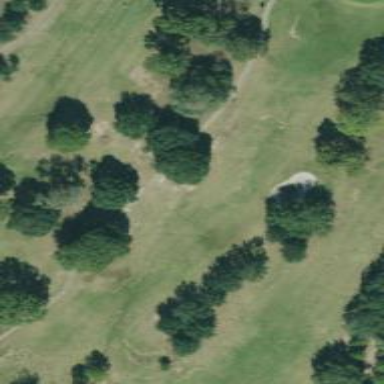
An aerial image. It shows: Grassy area designated as golf fairway.